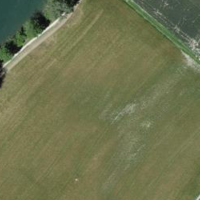
EUNIS habitat code: 52
Species observed at this site:
Trifolium pratense